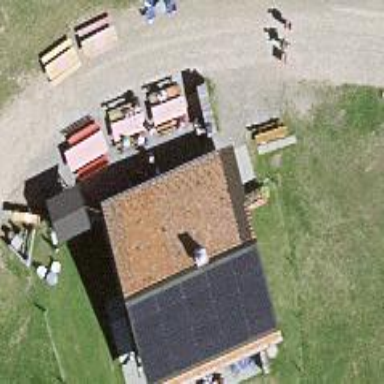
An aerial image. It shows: Restaurant.